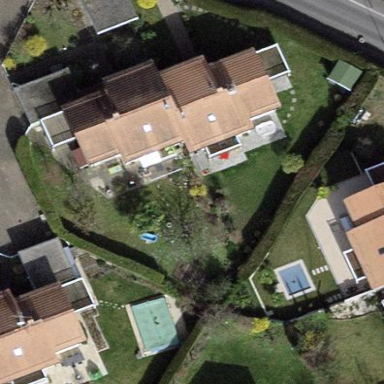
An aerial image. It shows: Garden enclosed by fence.